Question: A client I am working for has a requirement to use historical data in Google Analytics to present a report that shows them page views on a specific page, but only when refereed to said page from the homepage, basically like in-site ad tracking. I have discovered that I can create reports that are grouped on a user-defined variable, however I need previous data to also be included in this report, and therefore cannot simply define this inside of my Google Analytics call.
I have therefore been experimenting with Advanced filters, in an attempt to populated the user-defined field with a query-string variable. I have attached an image below illustrate my current configuration:

This configuration isn't populating the "User-Defined" field, and therefore not producing the desired results.
Any help would be appriciated.
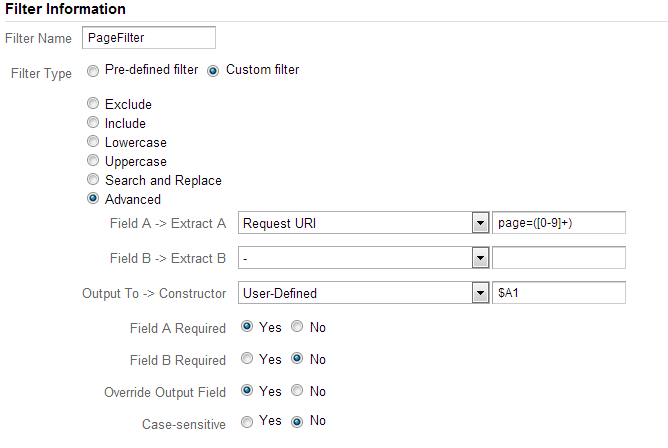
Answer: Any filters you set will only be applied to new data, not historic.
Probably what you are after can be retrieved through the Analytics API (you can use the <URL>.
Try the following:
'''
dimensions: ga:nextPagePath
metrics: ga:uniquePageviews
filters: ga:previousPagePath=~<YOUR STARTING PAGE>;ga:nextPagePath=~page\=
sort: -ga:uniquePageviews
'''
What the query is asking is "Which are the top pages that include 'page=' did users click on from your starting page?"